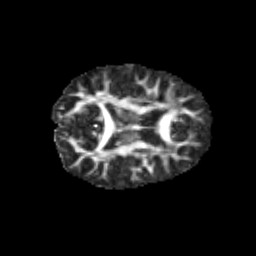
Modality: FA
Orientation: axial
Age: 13
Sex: female
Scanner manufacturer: siemens
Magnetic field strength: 3 T
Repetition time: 3.8 s
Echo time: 0.07 s